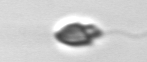
Label: Katodinium_or_Torodinium